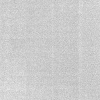
Atmospheric dust classification: dusty